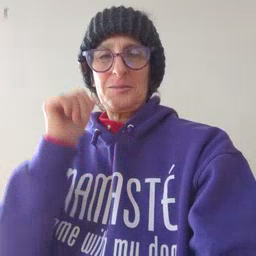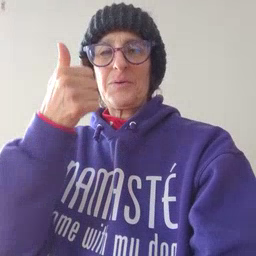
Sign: tomorrow